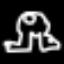
Label: frog